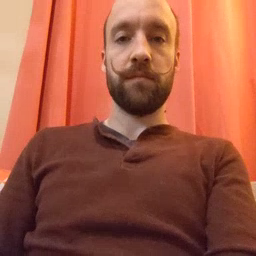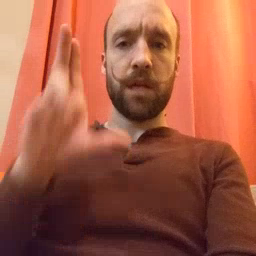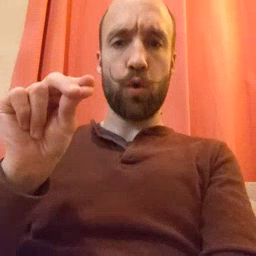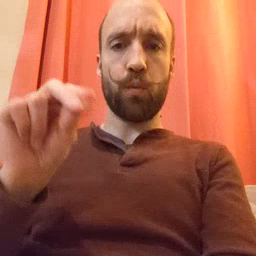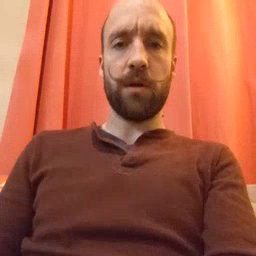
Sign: no